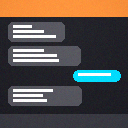
Screen state: on